Interaction volume radius: 10 \u00c5
Interaction volume height: 20 \u00c5
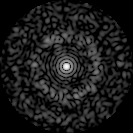
Disorder parameter: 0.8372